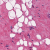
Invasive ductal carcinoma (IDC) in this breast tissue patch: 0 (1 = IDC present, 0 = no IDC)